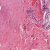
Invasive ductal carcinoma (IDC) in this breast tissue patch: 0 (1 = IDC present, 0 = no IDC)